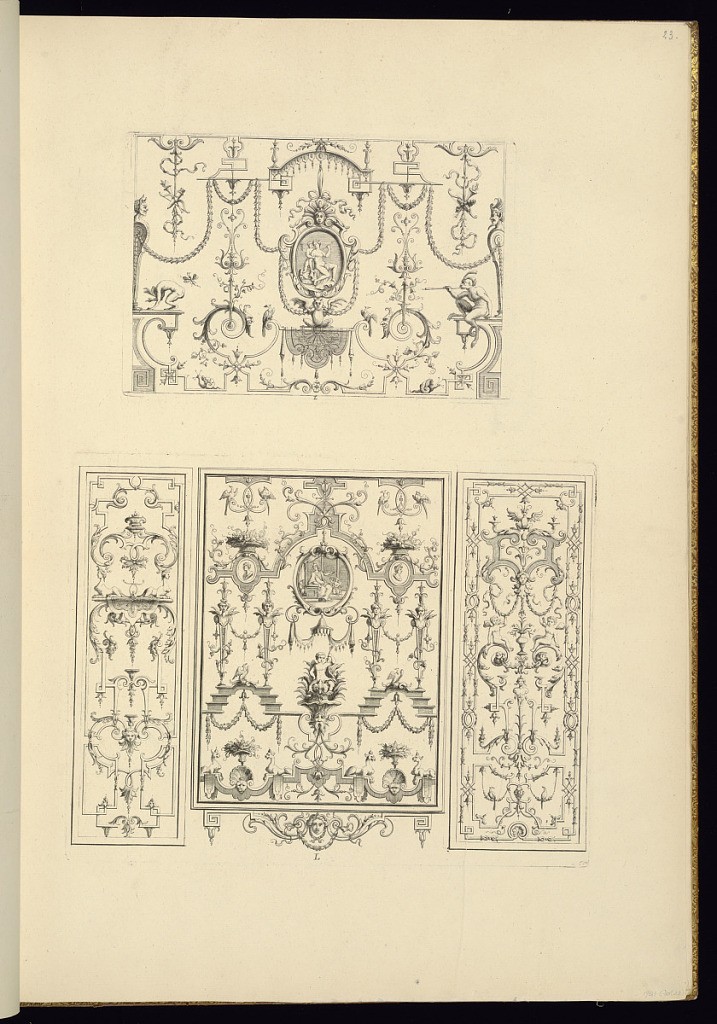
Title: Panel Designs of Grotesque Ornaments
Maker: Jean Berain, the elder, French, 1640-1711
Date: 1711
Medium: Engraving on laid paper
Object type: Bound print
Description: Two panel designs of grotesque ornamentation. The upper panel has a central oval rondel with Venus disarming Cupid. It features motifs such as birds, masks, garlands, trophies, scrolls, snails, and monkeys (singeries). The lower panel is divided into three sections, and is comprised of motifs of: sphinxes, scrolls, masks, birds, baskets of flowers, and putti. Both plates are unsigned but feature the letter "L" at the bottom.